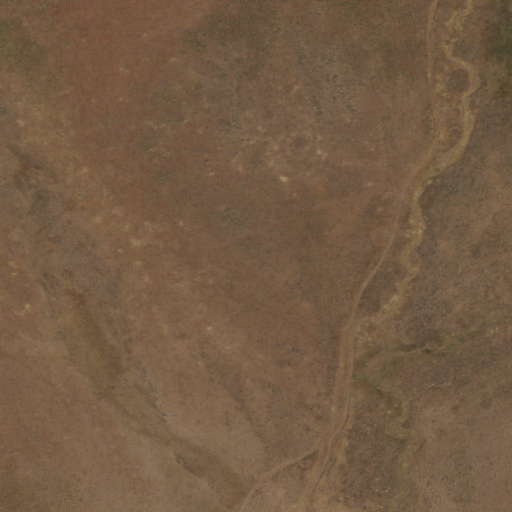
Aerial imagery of plain(s) in Nevada named Spanish Flat containing shrub and grassland